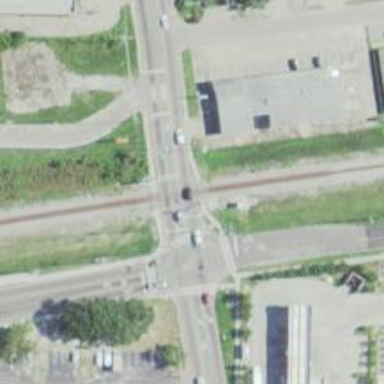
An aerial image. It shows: Railway crossing with lights and saltire markings.